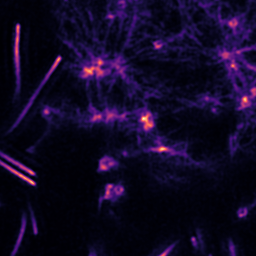
Label: Super-resolution F-actin image